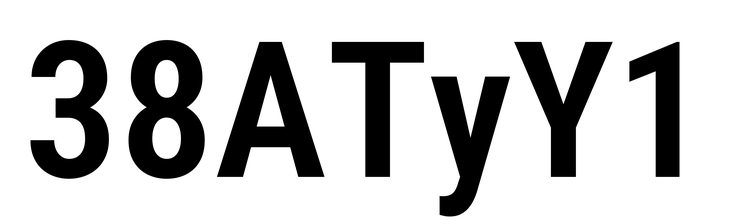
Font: Roboto_Condensed_SemiBold